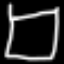
Label: square